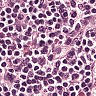
Metastatic tissue present: no